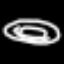
Label: donut